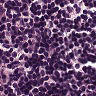
Metastatic tissue present: no